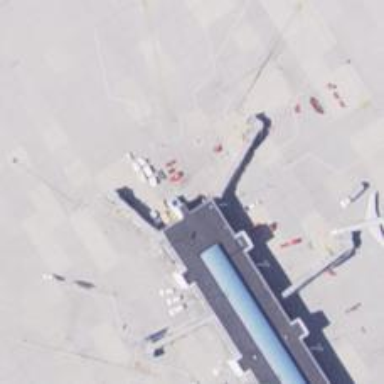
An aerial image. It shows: Airport gate.